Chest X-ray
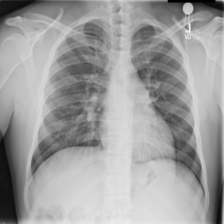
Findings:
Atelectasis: negative
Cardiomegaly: negative
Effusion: negative
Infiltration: negative
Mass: negative
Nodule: negative
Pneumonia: negative
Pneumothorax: negative
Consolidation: negative
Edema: negative
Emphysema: negative
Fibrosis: negative
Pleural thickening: negative
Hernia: negative